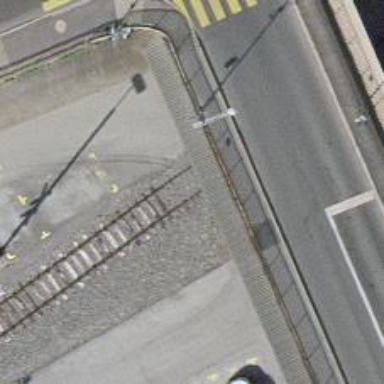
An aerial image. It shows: Railway tunnel passing through service yard.